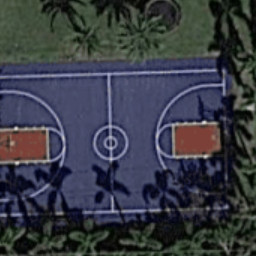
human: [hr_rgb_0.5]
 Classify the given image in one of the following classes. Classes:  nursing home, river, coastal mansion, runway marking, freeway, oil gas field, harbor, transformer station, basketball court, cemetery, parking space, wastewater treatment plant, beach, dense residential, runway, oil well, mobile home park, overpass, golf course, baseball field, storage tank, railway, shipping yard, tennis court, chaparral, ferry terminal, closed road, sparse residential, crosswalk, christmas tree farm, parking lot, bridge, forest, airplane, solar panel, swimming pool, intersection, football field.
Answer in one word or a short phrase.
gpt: basketball court